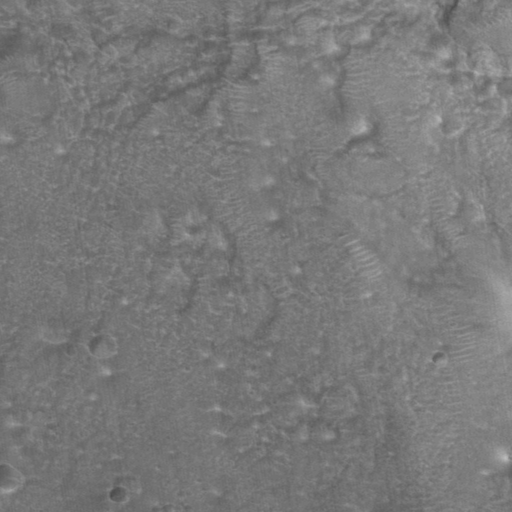
Objects detected: cone